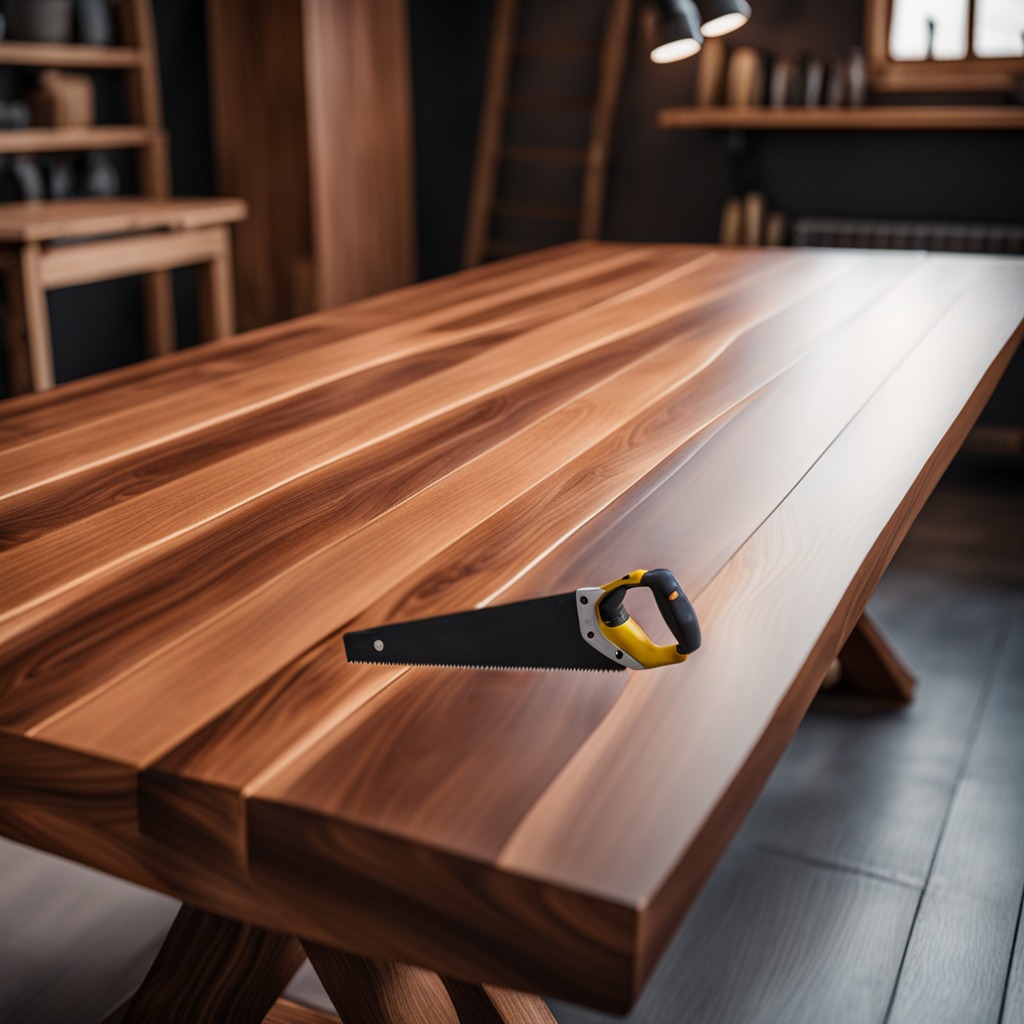
A metal saw is lying on a wooden table in a carpentry studio.